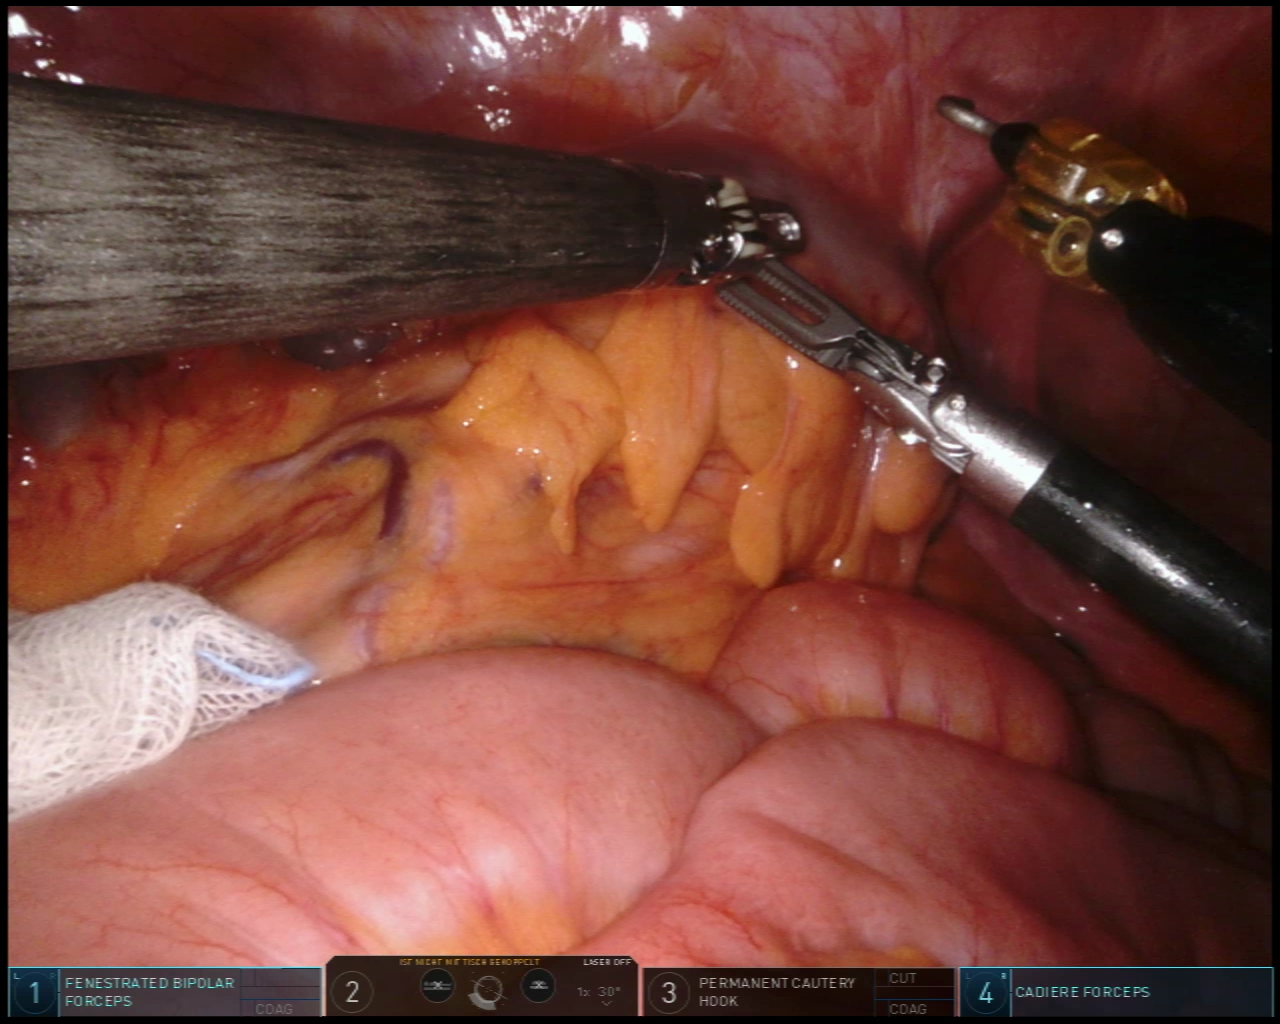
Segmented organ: small_intestine
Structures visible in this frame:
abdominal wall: yes
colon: yes
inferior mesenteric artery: no
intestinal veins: no
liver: no
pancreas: no
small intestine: yes
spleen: no
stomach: no
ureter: no
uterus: no
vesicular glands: no